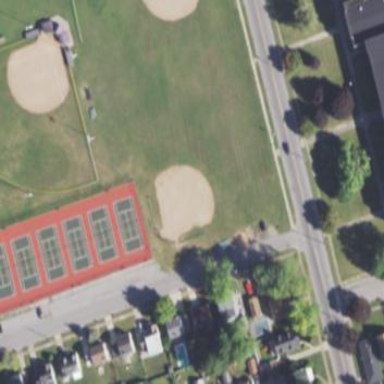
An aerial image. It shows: Baseball pitch for leisure land activities.